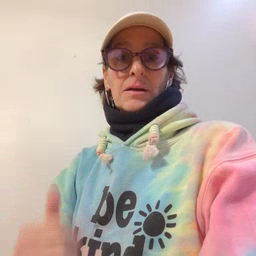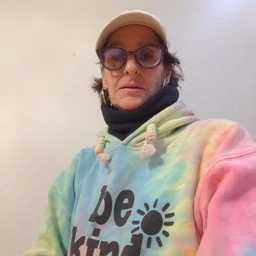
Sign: why